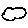
Label: cloud